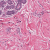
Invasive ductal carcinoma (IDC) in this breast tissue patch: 0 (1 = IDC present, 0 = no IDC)